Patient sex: M
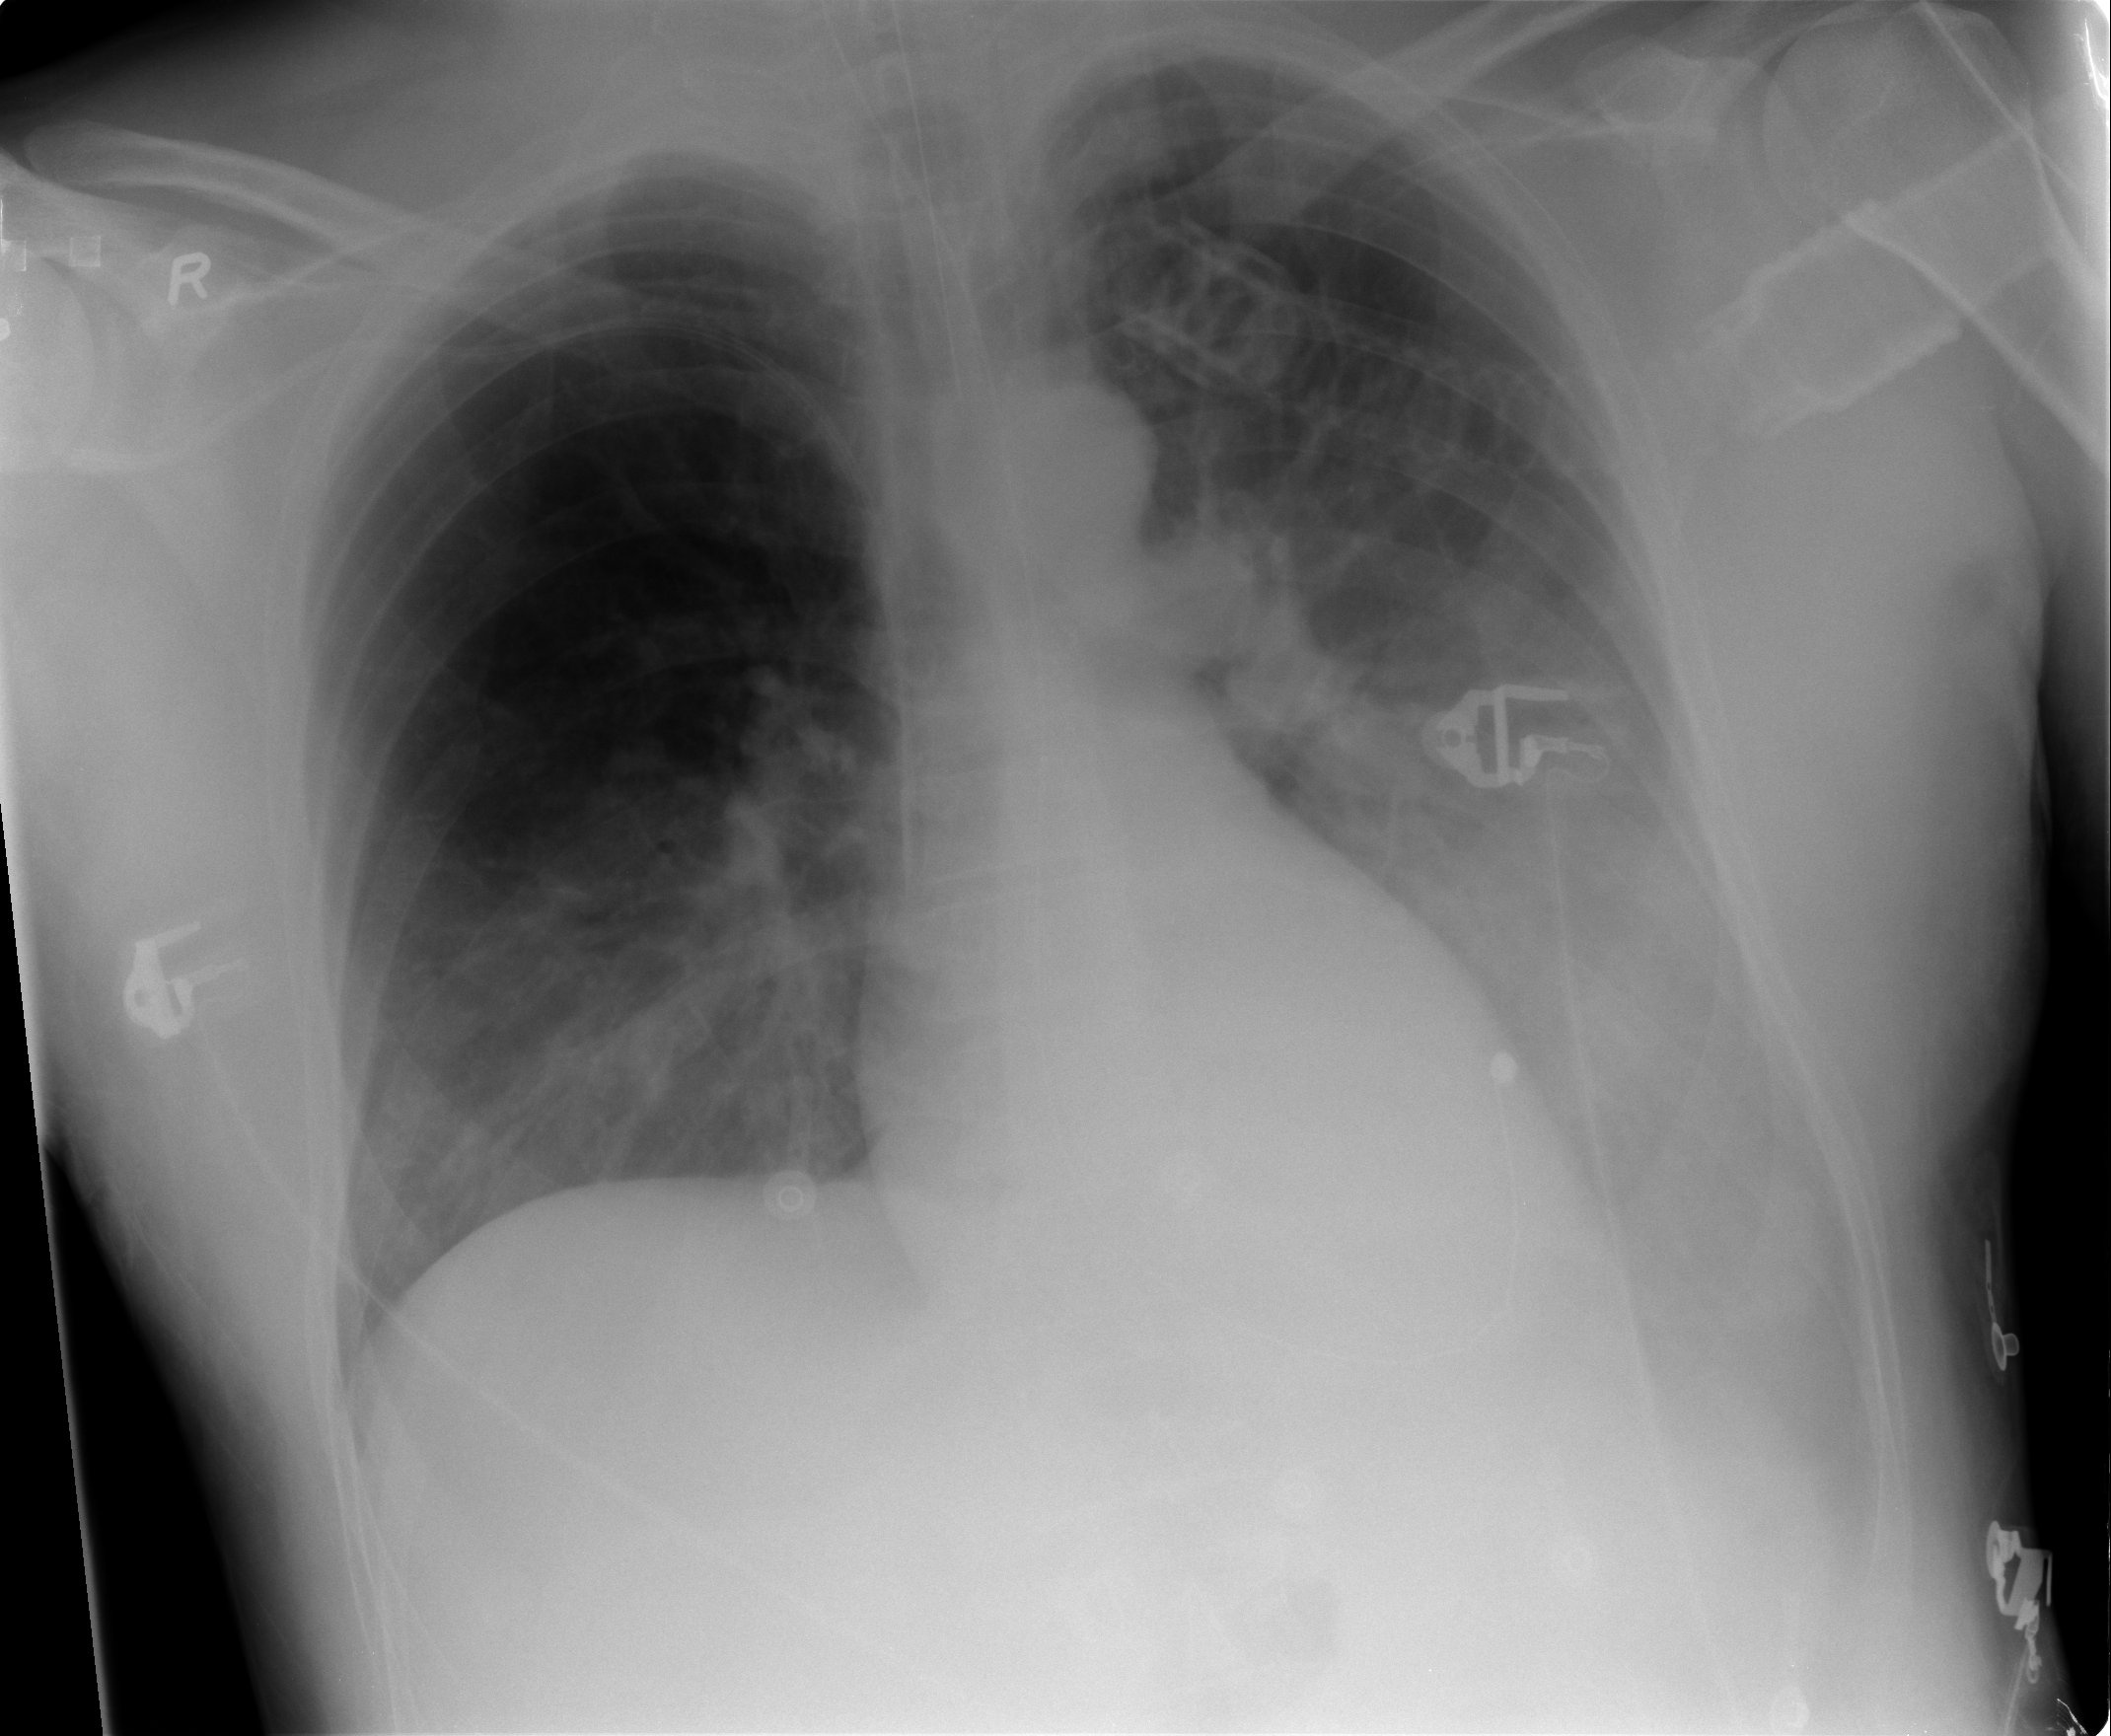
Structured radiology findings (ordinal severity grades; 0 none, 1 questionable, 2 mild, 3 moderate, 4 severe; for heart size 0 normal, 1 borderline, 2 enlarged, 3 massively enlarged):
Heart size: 0
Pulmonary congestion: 0
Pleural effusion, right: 0
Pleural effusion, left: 3
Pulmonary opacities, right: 0
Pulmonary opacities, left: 2
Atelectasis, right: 2
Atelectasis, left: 2